Question: This is an 15-digit puzzle. Find the minimum number of steps to restore it.
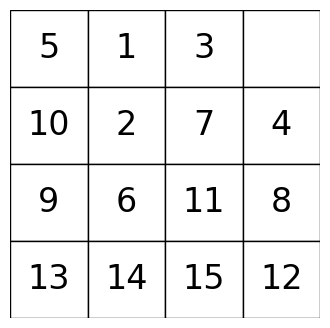
Answer: 17